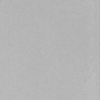
Label: dusty